Question: Find the area of the following quadrilateral, where all points are on integers. The result is rounded to 1 decimal place
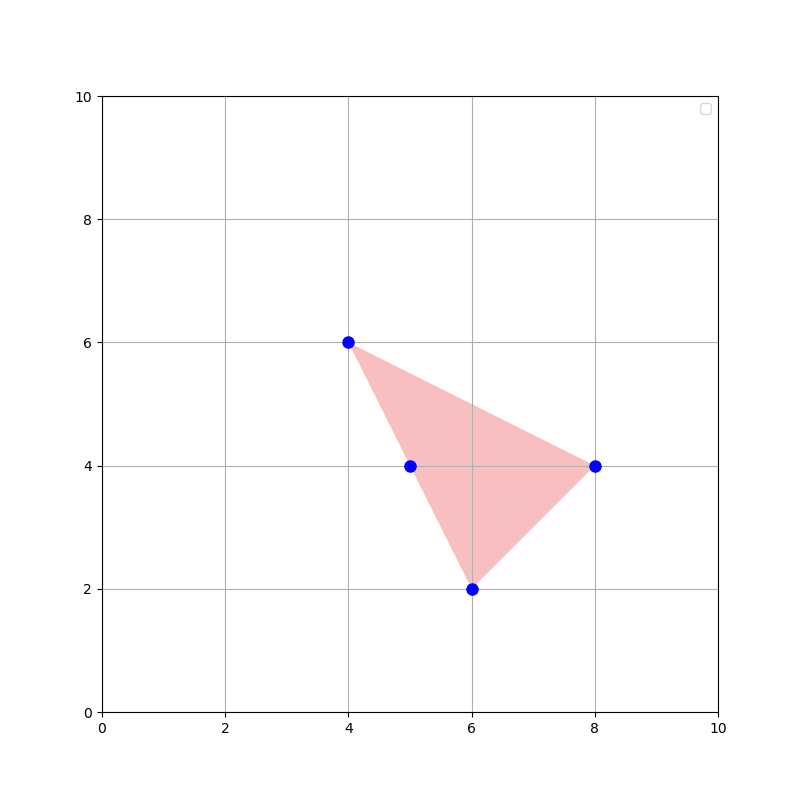
Answer: 6.0